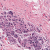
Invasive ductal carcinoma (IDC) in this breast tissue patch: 0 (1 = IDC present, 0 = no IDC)